【题型】解答题　【知识点】函数　【难度】easy
已知函数 $y = \begin{cases}
x+2, & (x \le -1) \\
x^2, & (-1 < x < 2) \\
-2x+8, & (x \ge 2)
\end{cases}$

(1) 在坐标系中作出函数的图象；
(2) 若 $x=a$ 时函数值等于 $\frac{1}{2}$，求 $a$ 的取值集合.
【解答】
【答案】 (1) 答案见解析

(2) $\left\{ -\frac{3}{2}, -\frac{\sqrt{2}}{2}, \frac{\sqrt{2}}{2}, \frac{15}{4} \right\}$

【分析】 (1) 直接根据函数解析式得出函数性质，作图即可.
(2) 根据分段函数性质对 $a$ 分类讨论，列出方程即可求解.

【详解】 (1) 函数 $y = \begin{cases}
x+2, & (x \le -1) \\
x^2, & (-1 < x < 2) \\
-2x+8, & (x \ge 2)
\end{cases}$ 的图象如下图所示：

(2) 当 $a \le -1$ 时，$f(a) = a+2 = \frac{1}{2}$，可得：$a = -\frac{3}{2}$；

当 $-1 < a < 2$ 时，$f(a) = a^2 = \frac{1}{2}$，可得：$a = \pm\frac{\sqrt{2}}{2}$；

当 $a \ge 2$ 时，$f(a) = -2a+8 = \frac{1}{2}$，可得 $a = \frac{15}{4}$；

综上所述，$a$ 的取值构成集合为 $\left\{ -\frac{3}{2}, -\frac{\sqrt{2}}{2}, \frac{\sqrt{2}}{2}, \frac{15}{4} \right\}$.

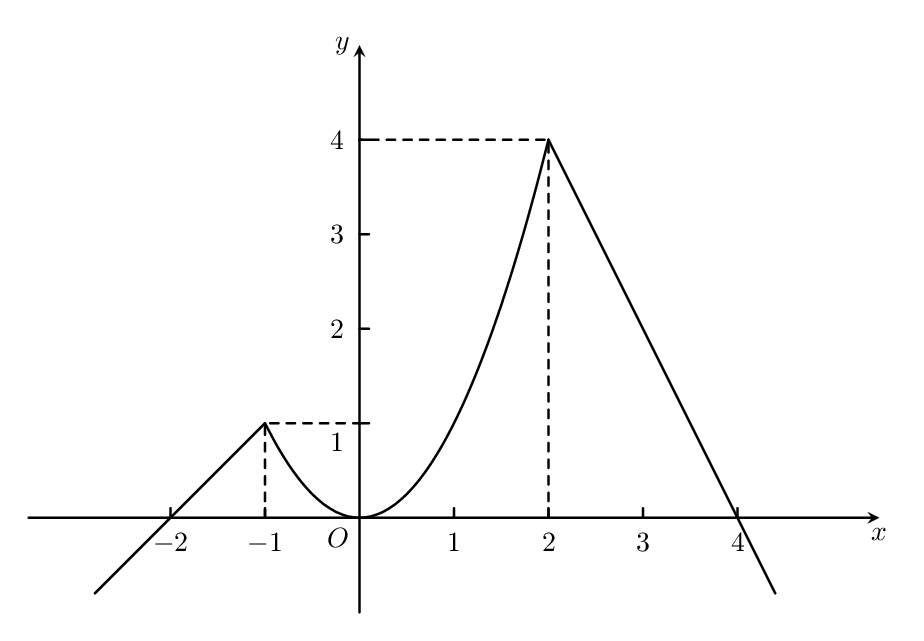